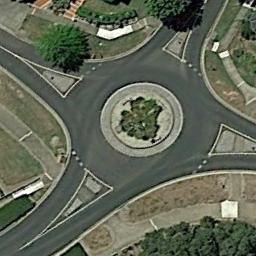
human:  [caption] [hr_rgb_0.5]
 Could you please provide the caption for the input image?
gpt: The roundabout connects four roads and a clearing is in the middle of the roundabout .

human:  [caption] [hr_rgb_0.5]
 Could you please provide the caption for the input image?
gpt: There are some trees and a large lawn around the crossroads .

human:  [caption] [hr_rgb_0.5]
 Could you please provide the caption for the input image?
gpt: There are many trees around the roundabout .

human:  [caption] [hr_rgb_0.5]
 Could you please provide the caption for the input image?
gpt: The roundabout is on the bare land next to trees .

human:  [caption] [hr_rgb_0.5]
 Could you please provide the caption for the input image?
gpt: There are some green lawns around the roundabout .